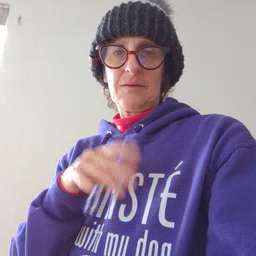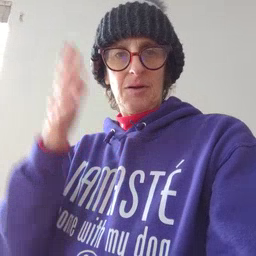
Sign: garbage